This time-frequency spectrogram was computed from a bearing vibration snapshot; brighter regions carry more energy. Based on the visible evidence, which condition applies: normal, inner_race, outer_race, ball?
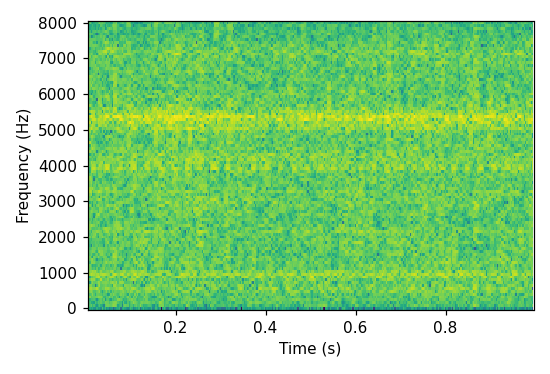
Answer: inner_race